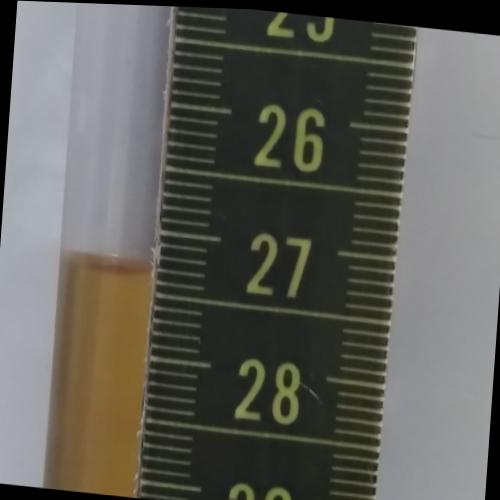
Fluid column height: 27.3 cm